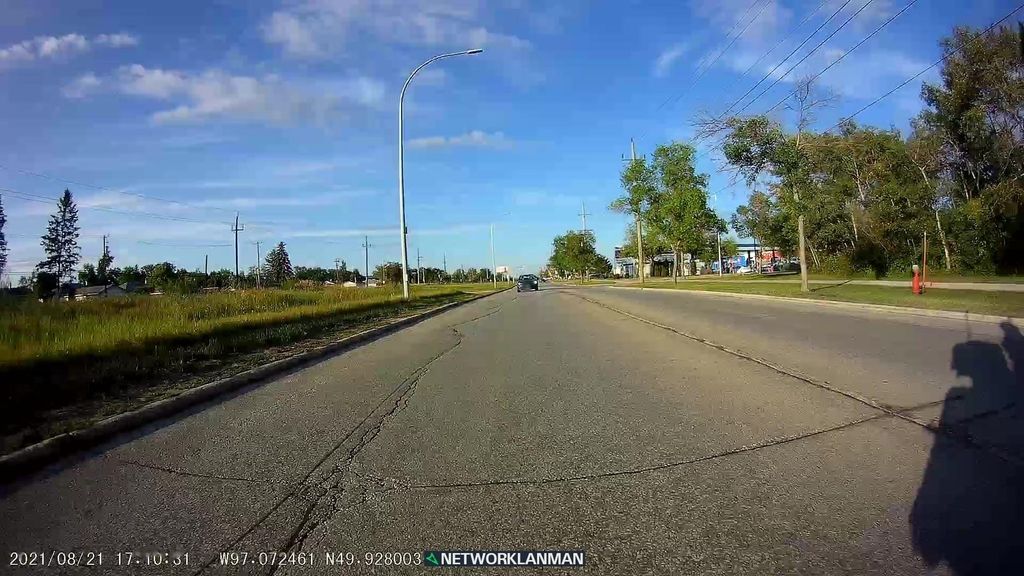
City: winnipeg